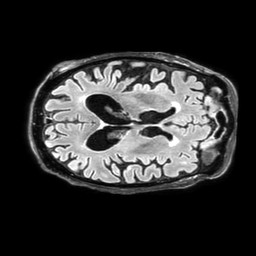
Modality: FLAIR
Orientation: axial
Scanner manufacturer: philips
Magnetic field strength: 3 T
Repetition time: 4.8 s
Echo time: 0.34 s